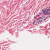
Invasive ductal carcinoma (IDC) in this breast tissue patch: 0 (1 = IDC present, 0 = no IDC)